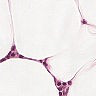
Metastatic tissue present: no